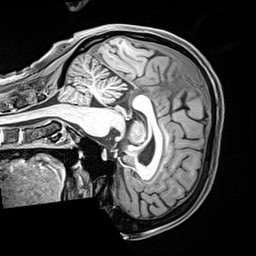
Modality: T1w
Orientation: sagittal
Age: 49
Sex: female
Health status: healthy
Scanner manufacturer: siemens
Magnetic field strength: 3 T
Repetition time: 2.4 s
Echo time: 0.00217 s